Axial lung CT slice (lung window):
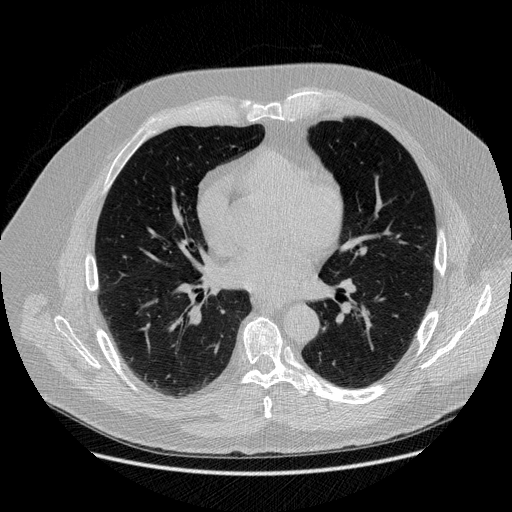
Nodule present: no